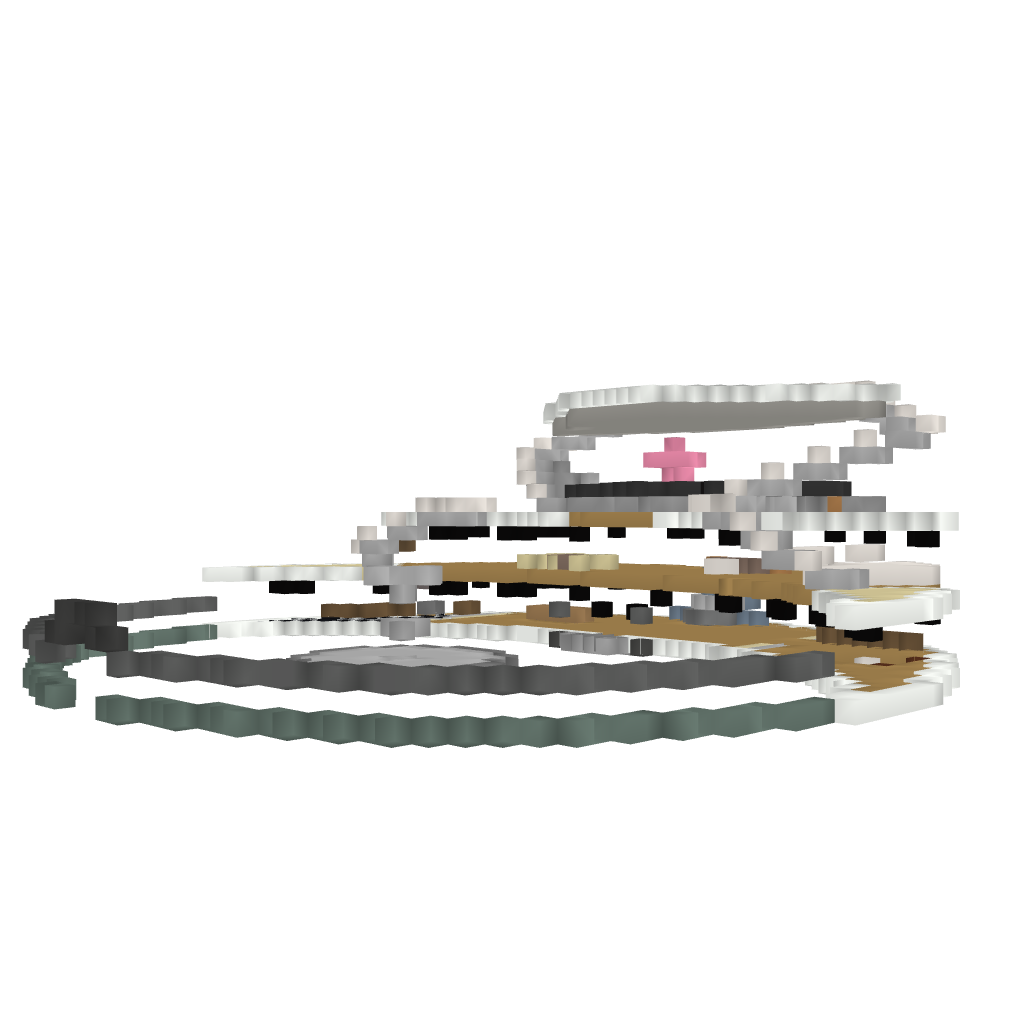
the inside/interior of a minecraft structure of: Modern house by Zertoren3132